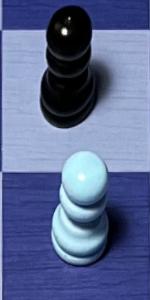
Label: Pawn_White